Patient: sex M, age 63
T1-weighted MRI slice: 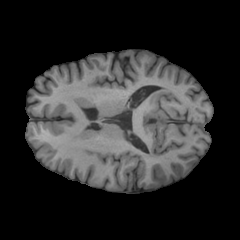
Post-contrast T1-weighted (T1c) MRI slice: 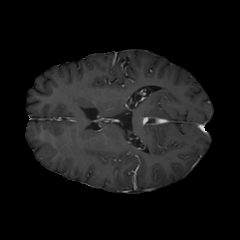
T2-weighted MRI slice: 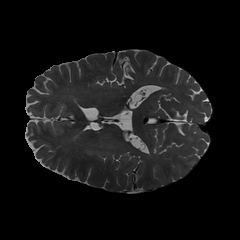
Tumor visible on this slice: no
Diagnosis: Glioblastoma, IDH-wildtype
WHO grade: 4